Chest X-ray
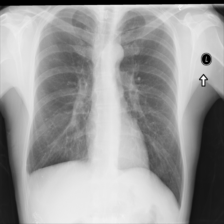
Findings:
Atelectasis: negative
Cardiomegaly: negative
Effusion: negative
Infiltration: negative
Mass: negative
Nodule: negative
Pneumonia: negative
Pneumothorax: negative
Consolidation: negative
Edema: negative
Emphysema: negative
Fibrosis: negative
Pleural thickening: negative
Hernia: negative